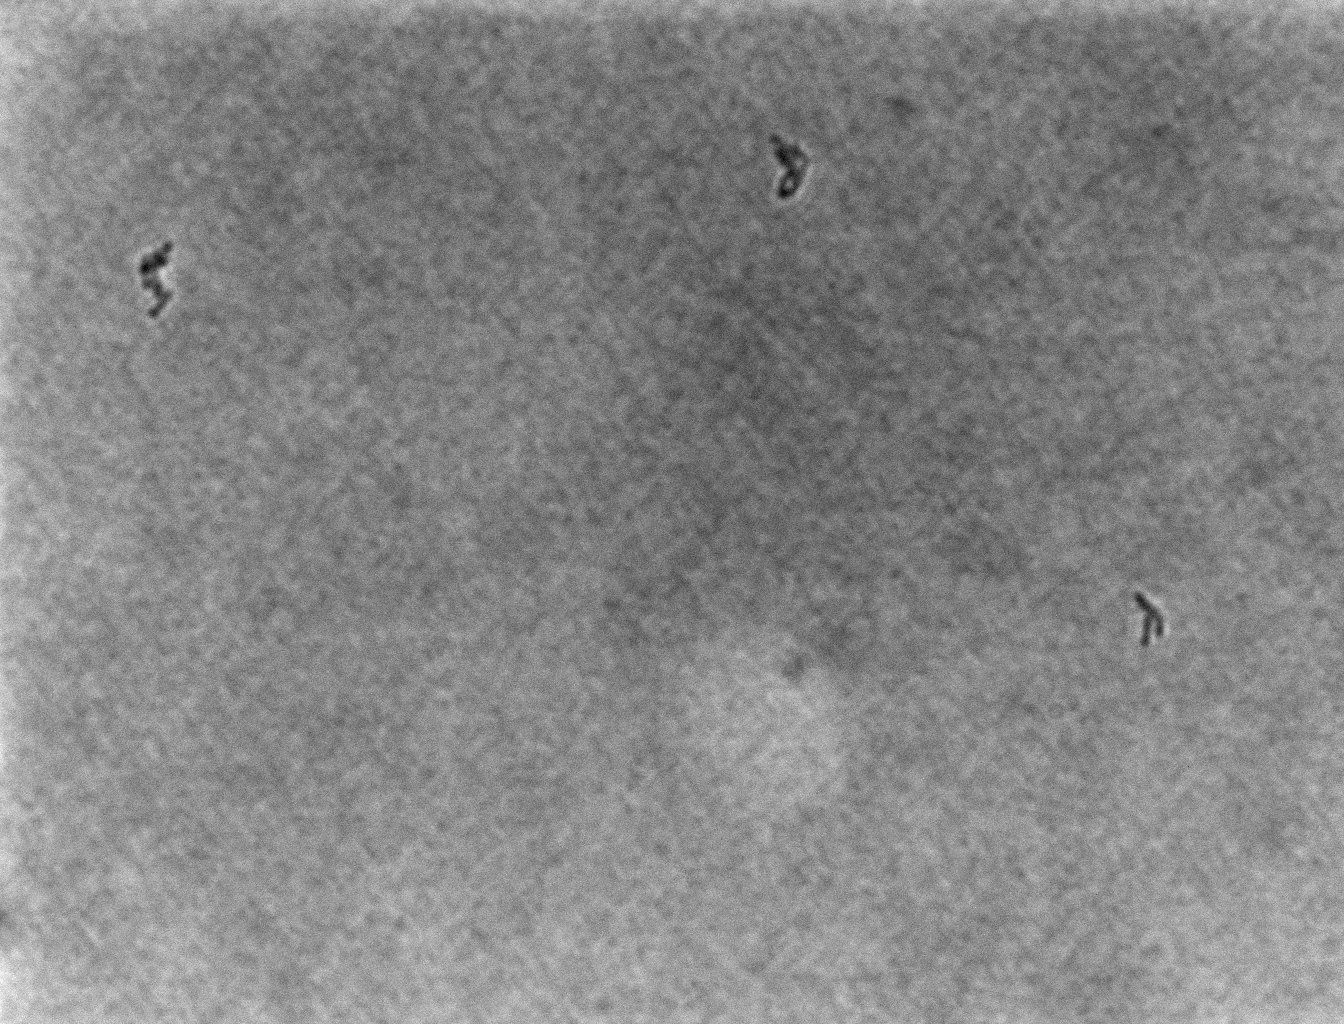
various_fewshot